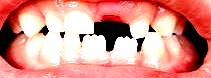
Condition: hypodontia